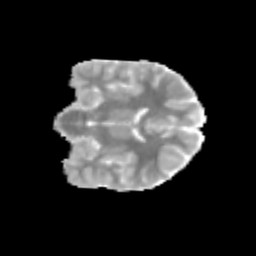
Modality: MD
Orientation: coronal
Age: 12
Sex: male
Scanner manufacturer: siemens
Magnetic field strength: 3 T
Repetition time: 3.8 s
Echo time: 0.07 s